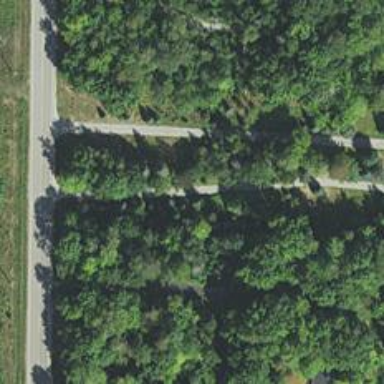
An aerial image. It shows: Driveway leading to service road.